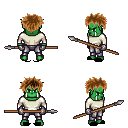
a pixel art fantasy rpg character, male body template, orc, green skin, white long-sleeve shirt, metal pants, brown bedhead hairstyle, metal gloves, black slippers, spear, four views (front, back, left, right), 2x2 character sprite sheet, small pixel art, hard edges, no anti-aliasing